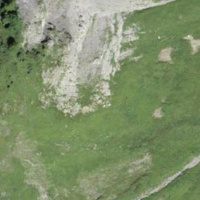
EUNIS habitat code: 24
Species observed at this site:
Orchis mascula